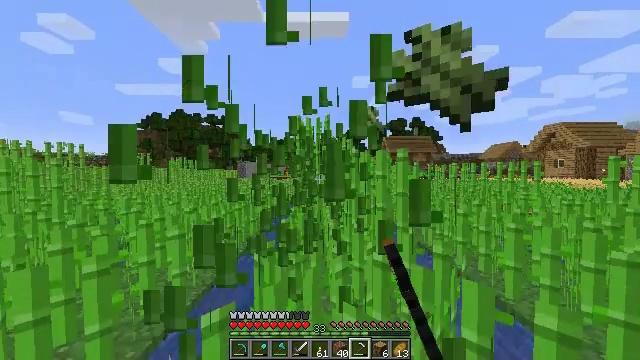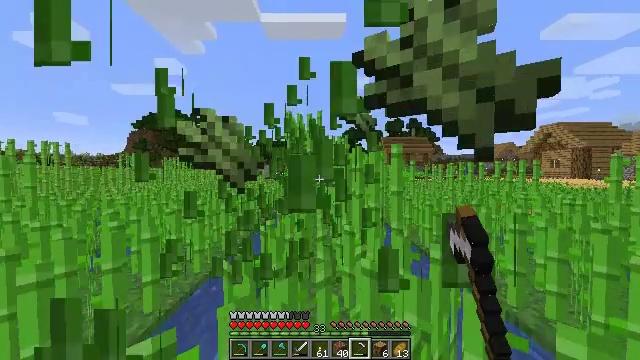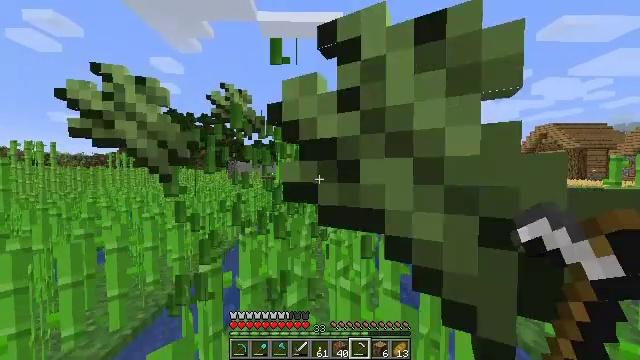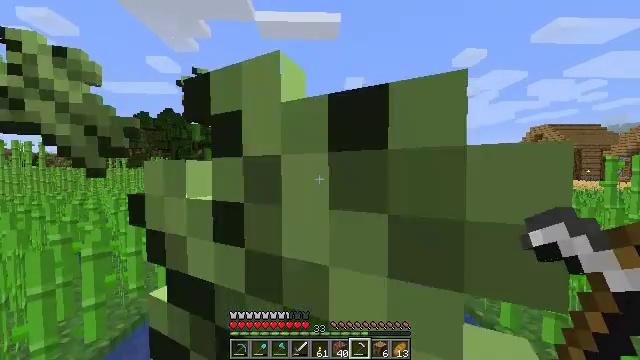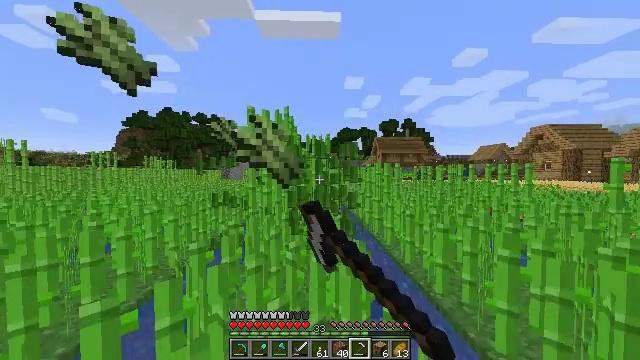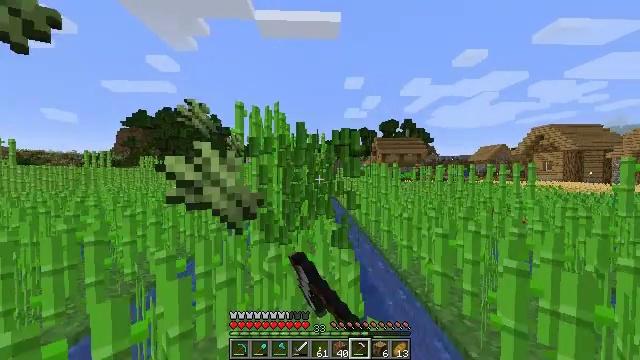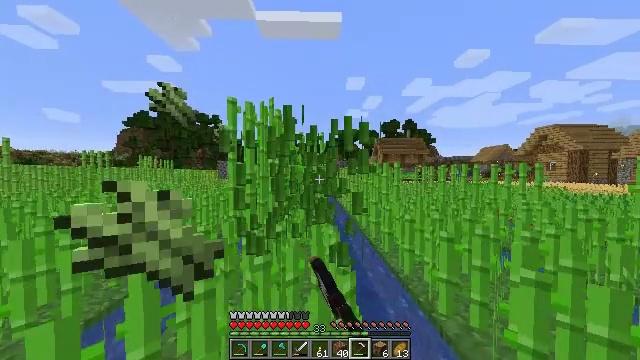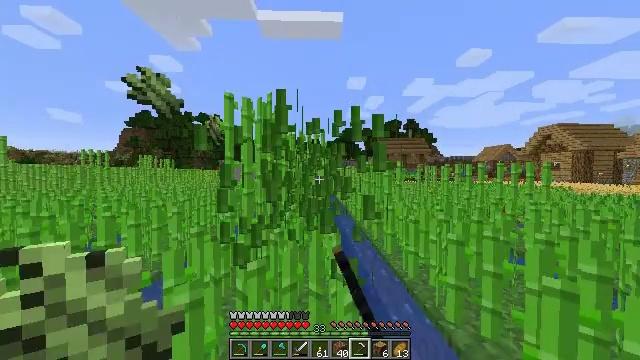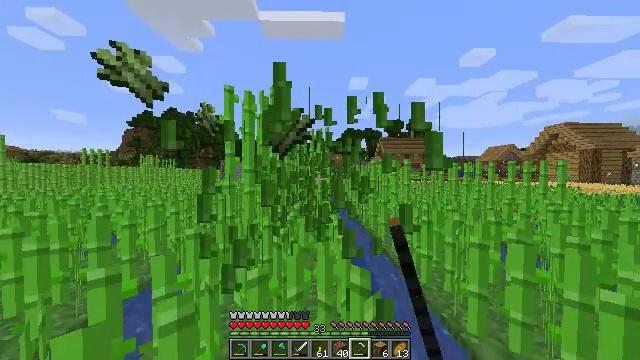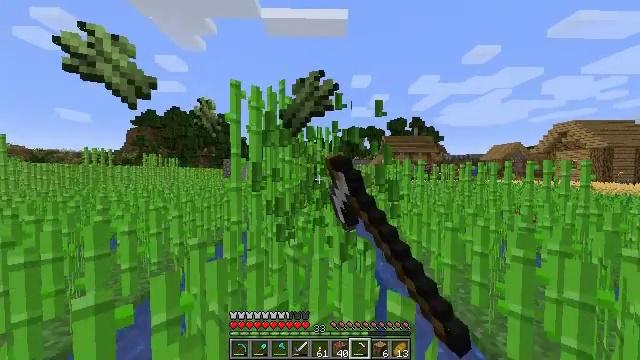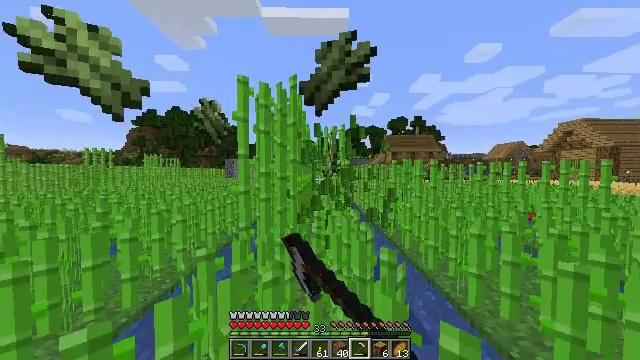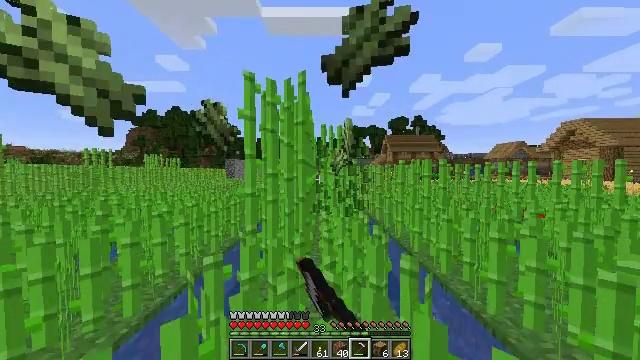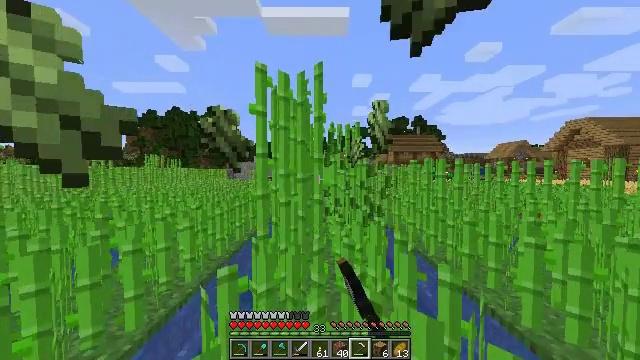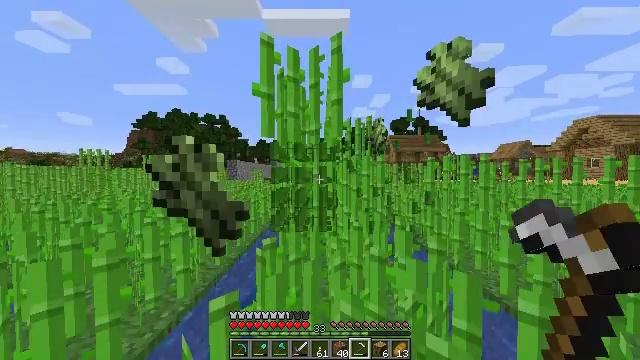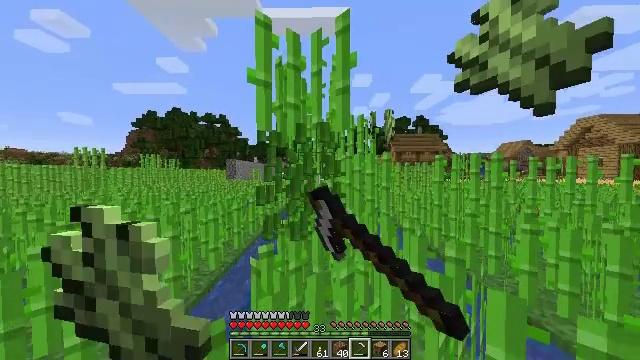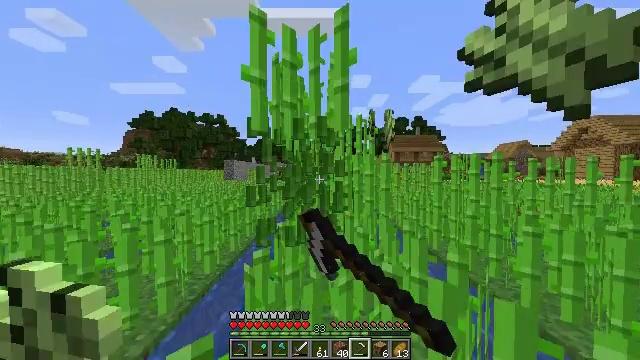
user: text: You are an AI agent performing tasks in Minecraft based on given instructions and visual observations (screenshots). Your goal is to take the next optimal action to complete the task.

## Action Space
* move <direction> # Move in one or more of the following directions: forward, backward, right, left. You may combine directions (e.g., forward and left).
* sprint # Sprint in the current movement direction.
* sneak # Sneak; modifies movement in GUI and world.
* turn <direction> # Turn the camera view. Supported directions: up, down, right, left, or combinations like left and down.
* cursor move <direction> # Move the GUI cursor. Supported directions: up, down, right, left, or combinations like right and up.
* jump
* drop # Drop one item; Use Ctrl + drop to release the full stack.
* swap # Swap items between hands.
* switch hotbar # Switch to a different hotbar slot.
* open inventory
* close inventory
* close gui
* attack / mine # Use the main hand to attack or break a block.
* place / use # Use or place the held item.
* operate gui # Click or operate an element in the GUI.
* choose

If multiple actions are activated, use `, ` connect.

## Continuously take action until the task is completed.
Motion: motion action
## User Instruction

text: Break the sugar cane.
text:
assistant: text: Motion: move forward and move right, sprint, attack / mine
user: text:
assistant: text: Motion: move forward and move right, sprint, attack / mine
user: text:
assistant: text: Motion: move forward and move right, sprint, attack / mine
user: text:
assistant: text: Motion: move forward and move right, sprint, attack / mine
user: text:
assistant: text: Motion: move forward, sprint, attack / mine
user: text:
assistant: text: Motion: move forward, sprint, attack / mine
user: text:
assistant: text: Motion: move forward and move left, sprint, attack / mine
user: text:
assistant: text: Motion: move forward and move left, sprint, attack / mine
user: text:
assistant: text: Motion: move forward and move left, sprint, attack / mine
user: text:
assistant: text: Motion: move forward and move left, sprint, attack / mine
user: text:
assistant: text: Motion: move forward and move left, sprint, attack / mine
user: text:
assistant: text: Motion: move forward, sprint, attack / mine
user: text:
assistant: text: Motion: move forward, sprint, attack / mine
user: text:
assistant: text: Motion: move forward, sprint, attack / mine
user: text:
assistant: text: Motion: move forward and move right, sprint, attack / mine
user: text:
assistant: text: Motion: move forward and move right, sprint, attack / mine
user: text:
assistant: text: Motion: move forward and move right, sprint, attack / mine
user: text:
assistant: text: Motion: move forward and move right, sprint, attack / mine
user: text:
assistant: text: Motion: move forward, sprint, attack / mine
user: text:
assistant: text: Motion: move forward, sprint, attack / mine
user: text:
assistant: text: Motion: move forward, sprint, attack / mine
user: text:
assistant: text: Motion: move forward and move left, sprint, attack / mine
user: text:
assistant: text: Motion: move forward and move left, sprint, attack / mine
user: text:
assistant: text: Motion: move forward and move left, sprint, attack / mine
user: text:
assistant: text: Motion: move forward and move left, sprint, attack / mine
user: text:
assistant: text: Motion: move forward and move left, sprint, attack / mine
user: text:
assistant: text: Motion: move forward and move left, sprint, attack / mine
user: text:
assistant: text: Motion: move forward, sprint, attack / mine
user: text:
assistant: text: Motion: move forward and move right, sprint, attack / mine
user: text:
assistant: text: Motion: move forward and move right, sprint, turn right, attack / mine